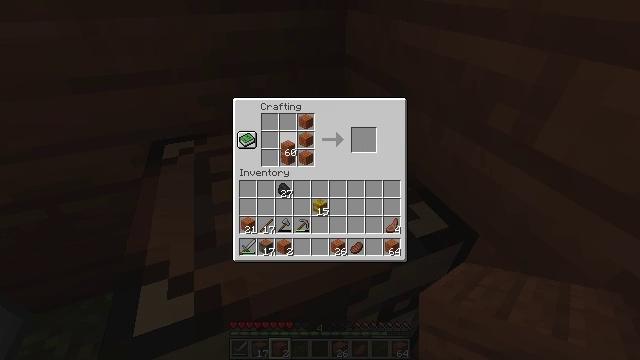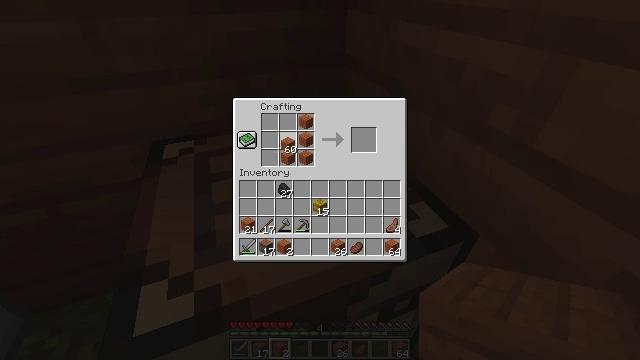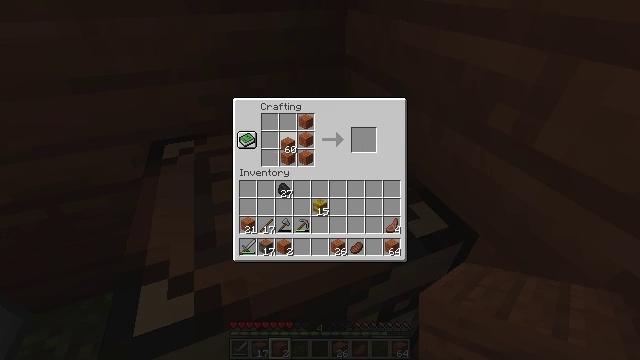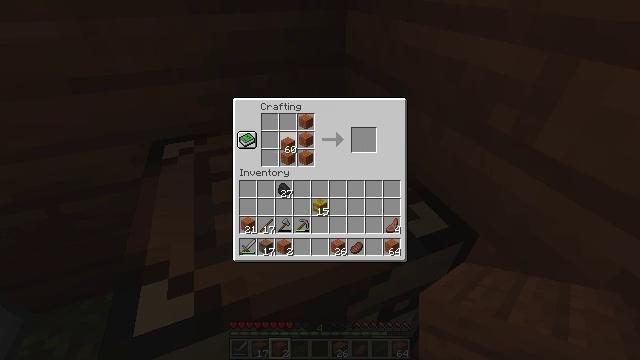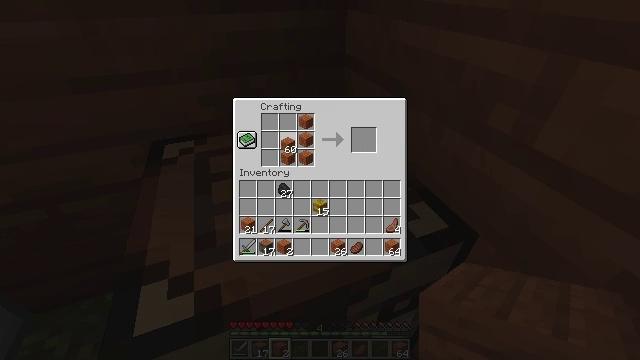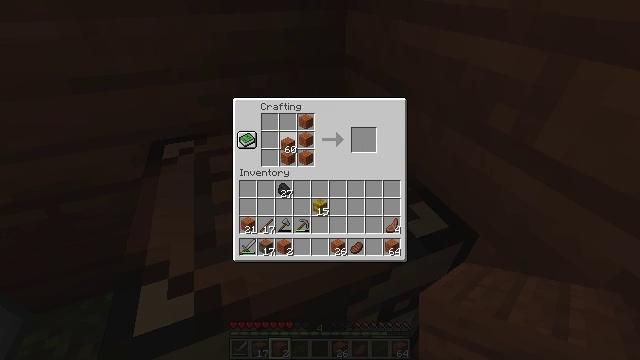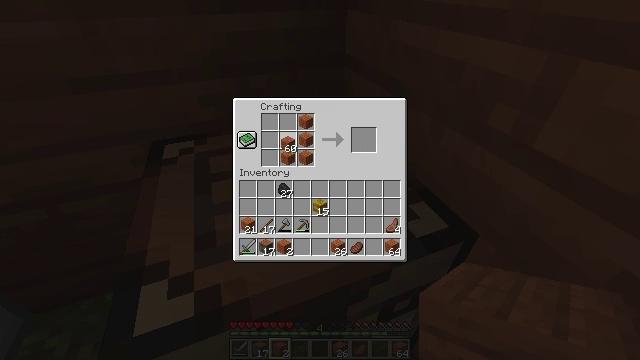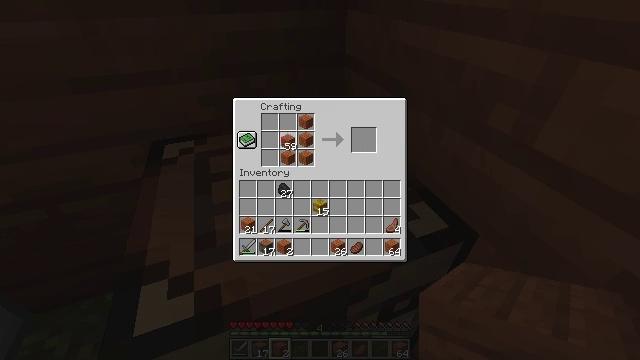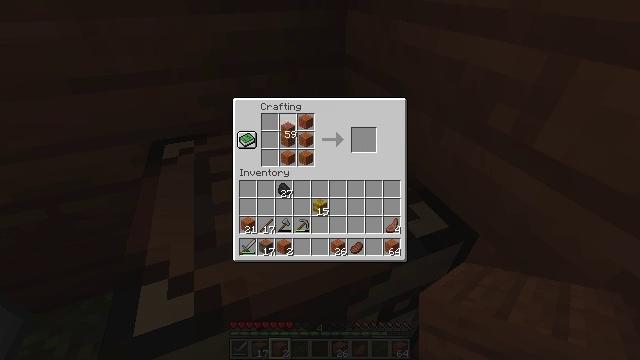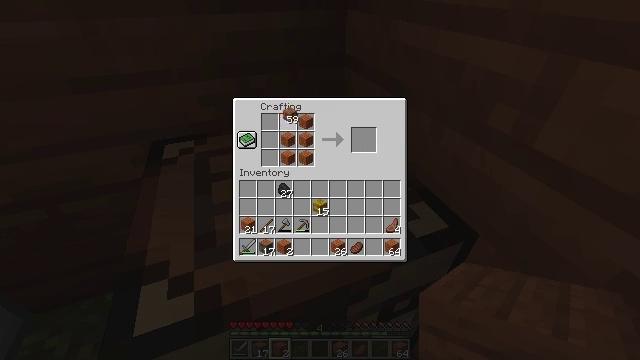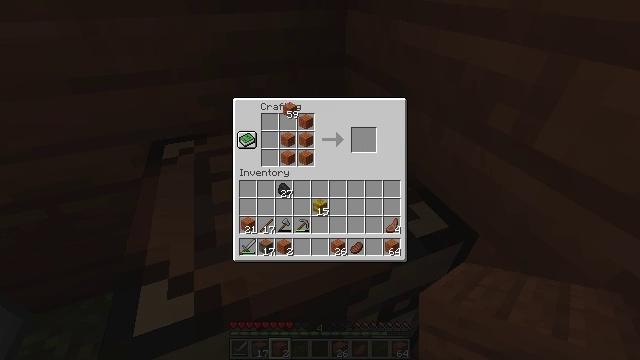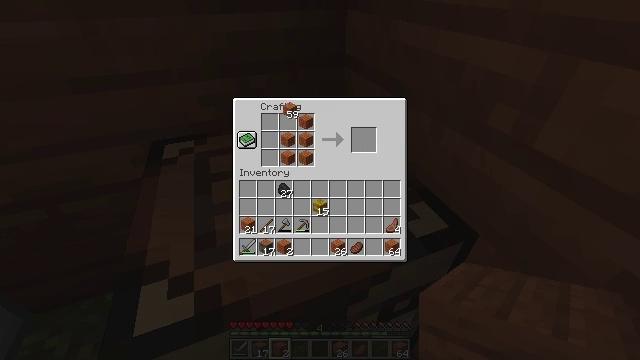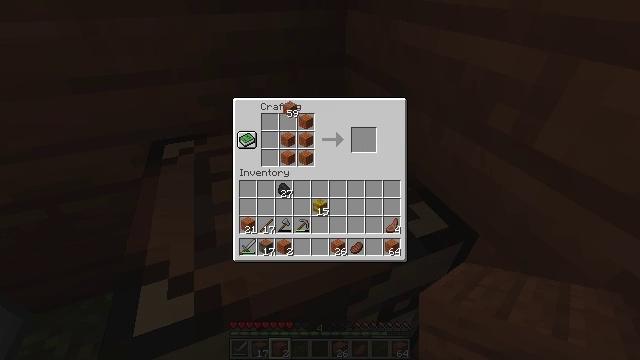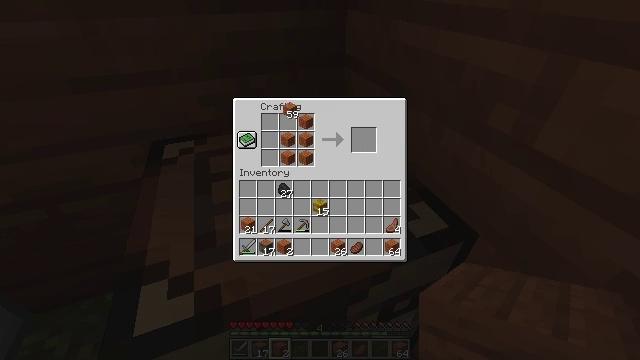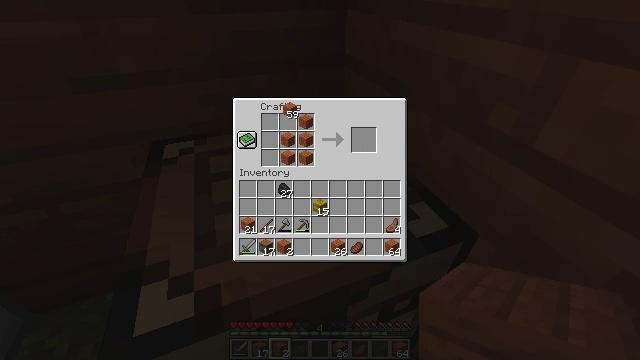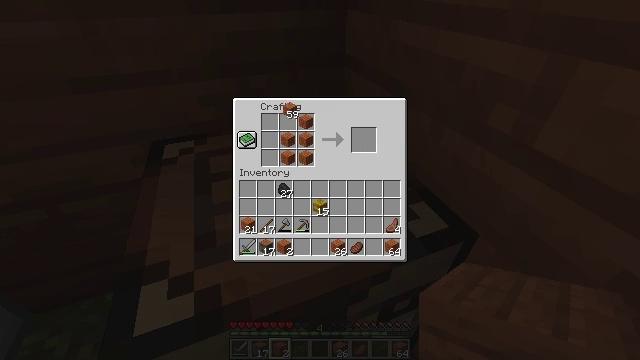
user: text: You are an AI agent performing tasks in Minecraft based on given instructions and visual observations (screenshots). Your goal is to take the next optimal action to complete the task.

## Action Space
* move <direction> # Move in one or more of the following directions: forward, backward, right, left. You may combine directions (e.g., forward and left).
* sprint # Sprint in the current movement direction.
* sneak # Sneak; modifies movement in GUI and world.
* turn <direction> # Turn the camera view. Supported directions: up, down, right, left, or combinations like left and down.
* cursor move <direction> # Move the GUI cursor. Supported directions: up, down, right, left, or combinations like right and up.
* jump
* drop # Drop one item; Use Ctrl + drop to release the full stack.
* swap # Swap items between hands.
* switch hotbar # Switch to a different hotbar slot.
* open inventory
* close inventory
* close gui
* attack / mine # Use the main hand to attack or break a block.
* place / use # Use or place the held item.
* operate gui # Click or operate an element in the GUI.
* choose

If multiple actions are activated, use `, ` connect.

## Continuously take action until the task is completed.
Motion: motion action
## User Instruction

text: Put acacia planks in the crafting grid to craft an acacia door.
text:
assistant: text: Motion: no_op
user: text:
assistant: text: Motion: no_op
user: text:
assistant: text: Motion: no_op
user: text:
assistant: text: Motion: no_op
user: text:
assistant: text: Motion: no_op
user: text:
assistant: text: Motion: choose
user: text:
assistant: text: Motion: choose
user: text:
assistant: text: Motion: choose
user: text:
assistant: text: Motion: no_op
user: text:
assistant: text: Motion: cursor move up
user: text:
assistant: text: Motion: cursor move up
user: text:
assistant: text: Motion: no_op
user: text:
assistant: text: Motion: no_op
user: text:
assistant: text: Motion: no_op
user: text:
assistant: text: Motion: no_op
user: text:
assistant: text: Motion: choose
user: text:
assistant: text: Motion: choose
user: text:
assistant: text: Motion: choose
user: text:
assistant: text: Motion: no_op
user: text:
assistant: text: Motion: no_op
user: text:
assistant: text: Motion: no_op
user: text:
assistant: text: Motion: no_op
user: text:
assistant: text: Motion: no_op
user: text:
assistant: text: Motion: no_op
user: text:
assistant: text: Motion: no_op
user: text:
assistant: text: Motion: choose
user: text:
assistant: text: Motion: choose
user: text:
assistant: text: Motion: choose
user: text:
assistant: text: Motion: no_op
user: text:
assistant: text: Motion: no_op